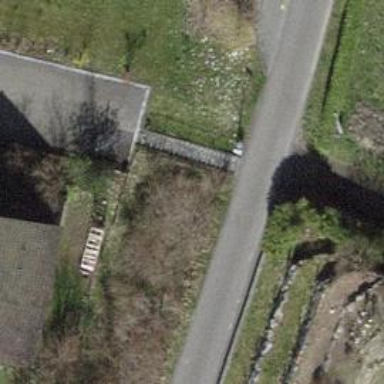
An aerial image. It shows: Set of concrete steps.